Question: I'm trying to accomplish something very, very similar to the below picture with CSS3 only.

The only difference is that the last div would have a pointed tip.
In my search for something similar to adapt, I've come across <URL> which comes very close to what I want to do, but introduces two problems: first, it's done with canvas, and second, it forces me to "draw" arrows effectively twice for each arrow -- one for the div, and one for the space before the next arrow. There has to be some cleaner way of doing this -- can someone provide me with some direction here?
What I need to know is how to construct what's shown in the above picture -- a series of overlapping div arrows -- with CSS3 only.
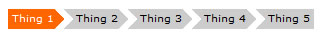
Answer: Try this - <URL>
'''
ul {
margin: 20px 60px;
}
ul li {
display: inline-block;
height: 30px;
line-height: 30px;
width: 100px;
margin: 5px 1px 0 0;
text-indent: 35px;
position: relative;
}
ul li:before {
content: " ";
height: 0;
width: 0;
position: absolute;
left: -2px;
border-style: solid;
border-width: 15px 0 15px 15px;
border-color: transparent transparent transparent #fff;
z-index: 0;
}
ul li:first-child:before {
border-color: transparent;
}
ul li a:after {
content: " ";
height: 0;
width: 0;
position: absolute;
right: -15px;
border-style: solid;
border-width: 15px 0 15px 15px;
border-color: transparent transparent transparent #ccc;
z-index: 10;
}
ul li.active a {
background: orange;
z-index: 100;
}
ul li.active a:after {
border-left-color: orange;
}
ul li a {
display: block;
background: #ccc;
}
ul li a:hover {
background: pink;
}
ul li a:hover:after {
border-color: transparent transparent transparent pink;
}
'''
- Made it clickable and minimized the overlapping areas - <URL>